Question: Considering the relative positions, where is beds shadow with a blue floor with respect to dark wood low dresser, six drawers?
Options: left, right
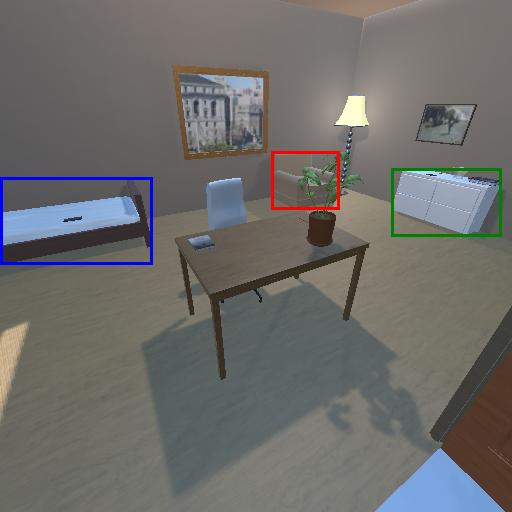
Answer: left